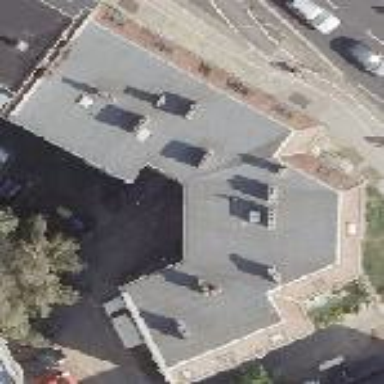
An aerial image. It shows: Unique apartment building with double saltbox roof shape.